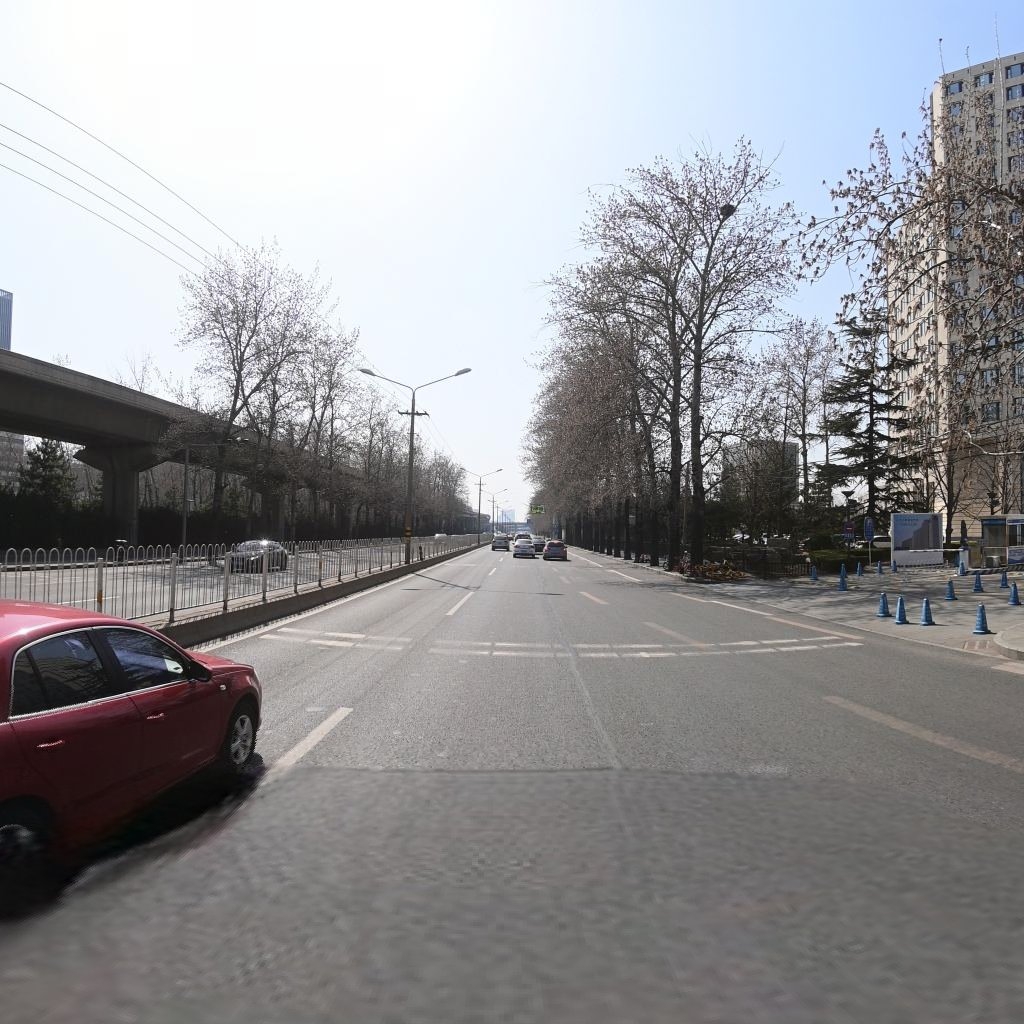
Region: Chaoyang
Road damage annotations: longitudinal patch